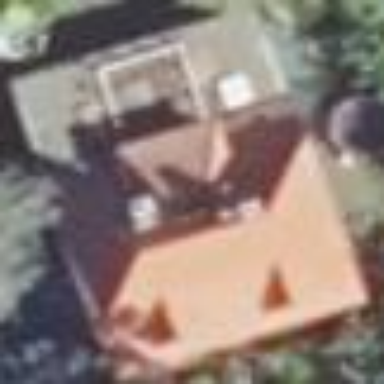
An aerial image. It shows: Building.